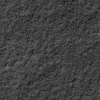
Atmospheric dust classification: not_dusty